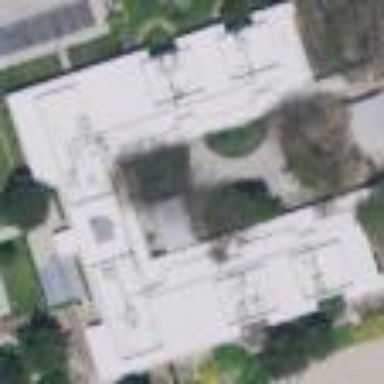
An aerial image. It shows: Kindergarten building.